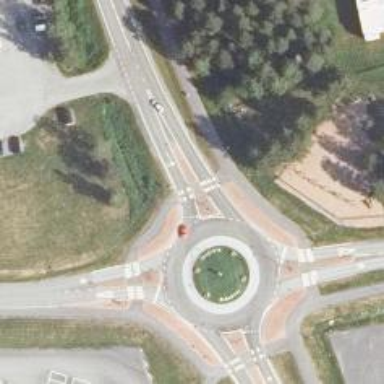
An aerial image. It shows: Marked crossing on the road.